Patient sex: M
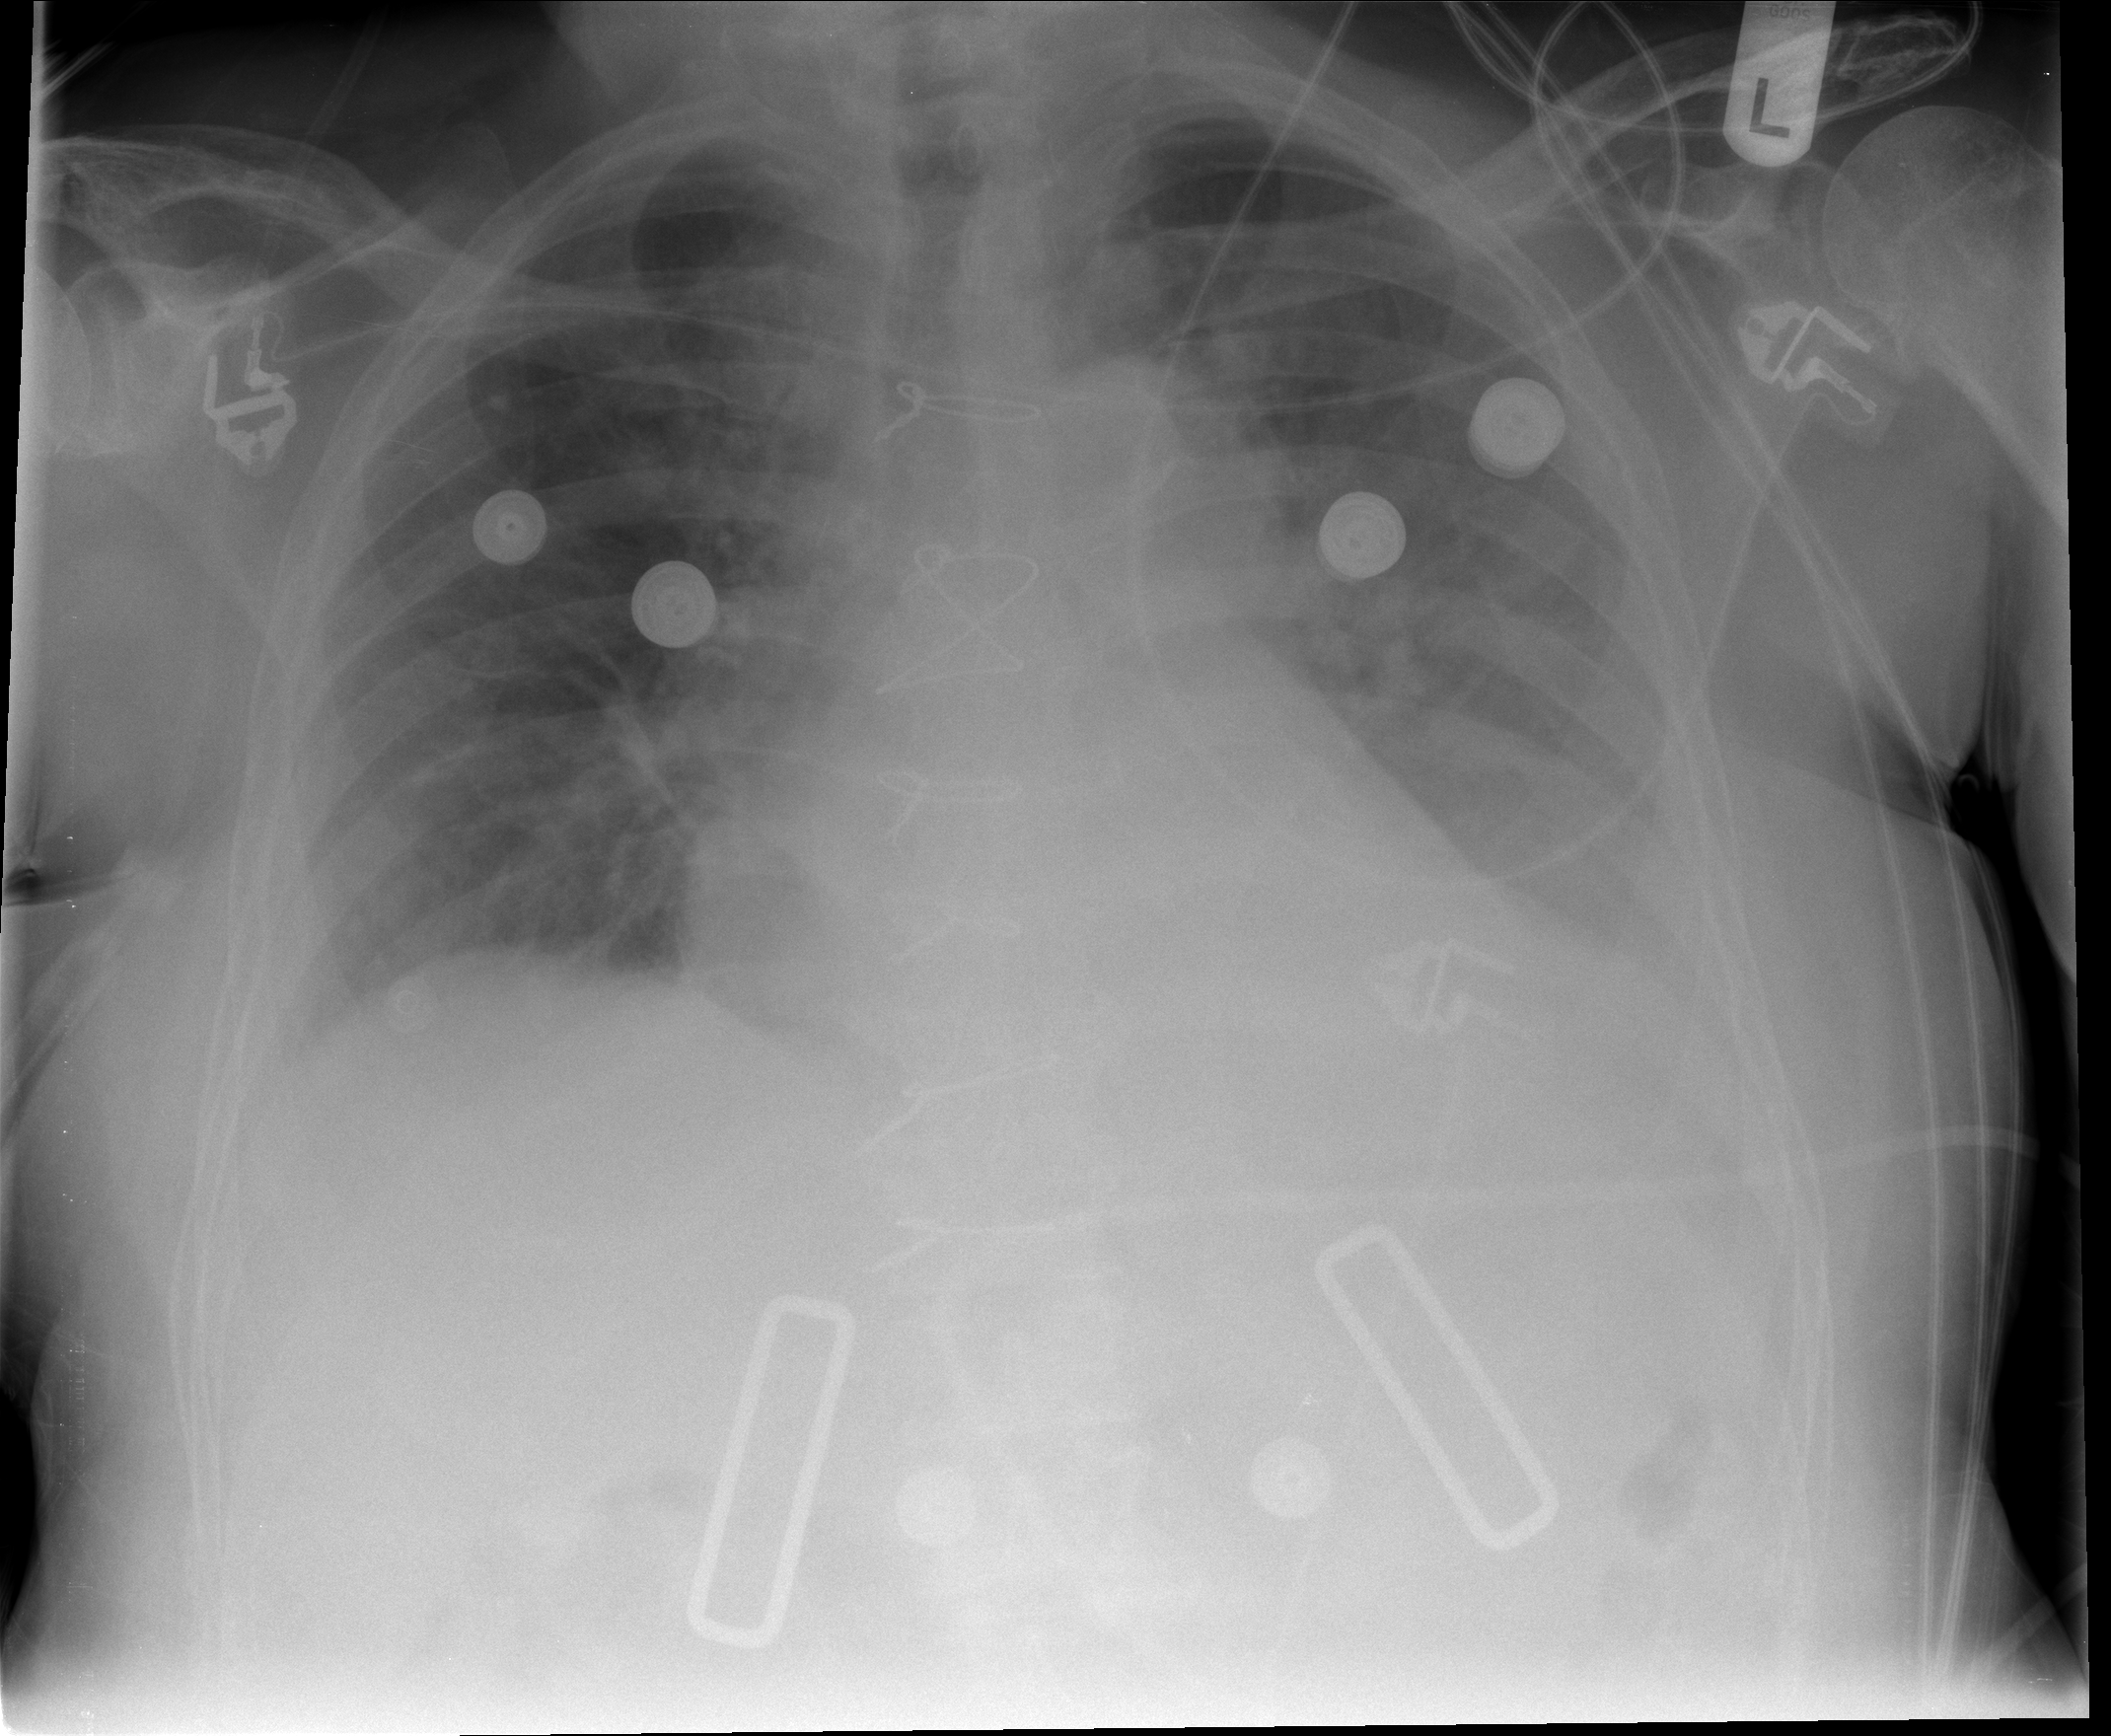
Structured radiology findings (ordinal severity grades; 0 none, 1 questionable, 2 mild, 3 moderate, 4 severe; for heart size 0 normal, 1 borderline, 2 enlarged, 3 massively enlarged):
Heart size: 2
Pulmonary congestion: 2
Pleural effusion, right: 1
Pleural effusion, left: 2
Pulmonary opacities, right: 2
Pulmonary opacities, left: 2
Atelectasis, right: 2
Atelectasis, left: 2